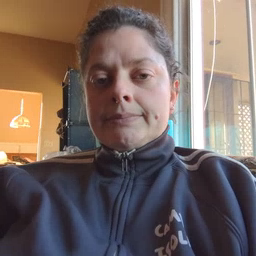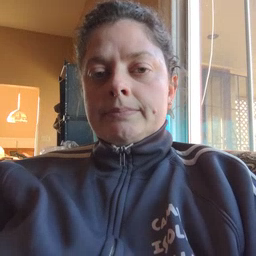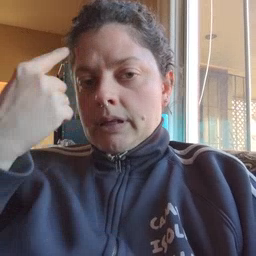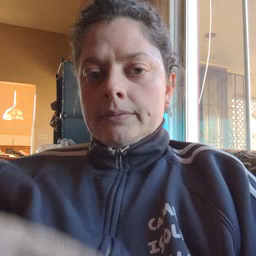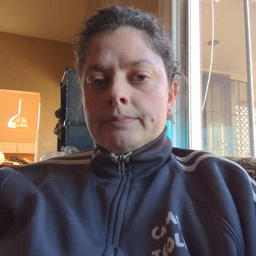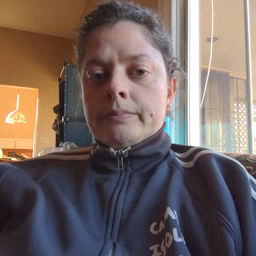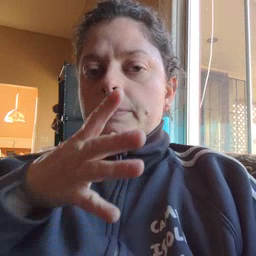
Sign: black